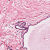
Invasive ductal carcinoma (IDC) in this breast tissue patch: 0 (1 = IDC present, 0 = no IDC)